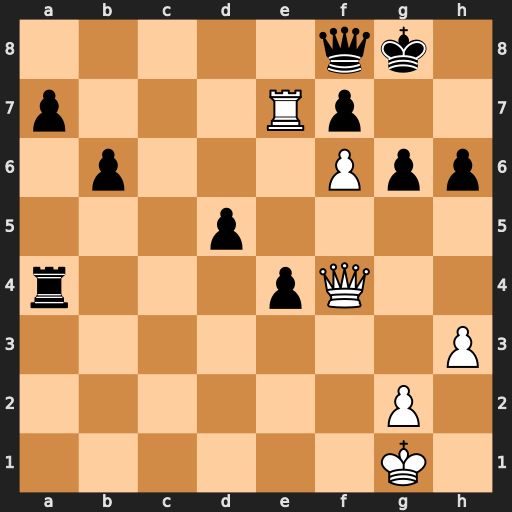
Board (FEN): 5qk1/p3Rp2/1p3Ppp/3p4/r3pQ2/7P/6P1/6K1
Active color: w
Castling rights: -
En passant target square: -
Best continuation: Qe5 Rc4 Re8 Rc8 Rxf8+